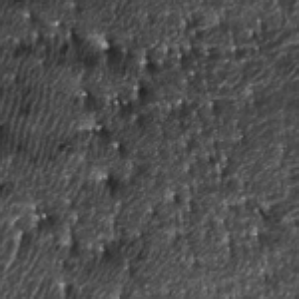
Label: frost